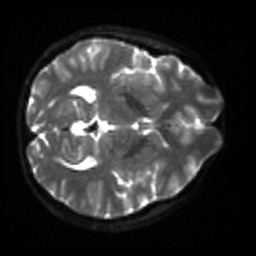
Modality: sbref
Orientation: axial
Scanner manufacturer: siemens
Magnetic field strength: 3 T
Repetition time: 4 s
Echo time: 0.0594 s